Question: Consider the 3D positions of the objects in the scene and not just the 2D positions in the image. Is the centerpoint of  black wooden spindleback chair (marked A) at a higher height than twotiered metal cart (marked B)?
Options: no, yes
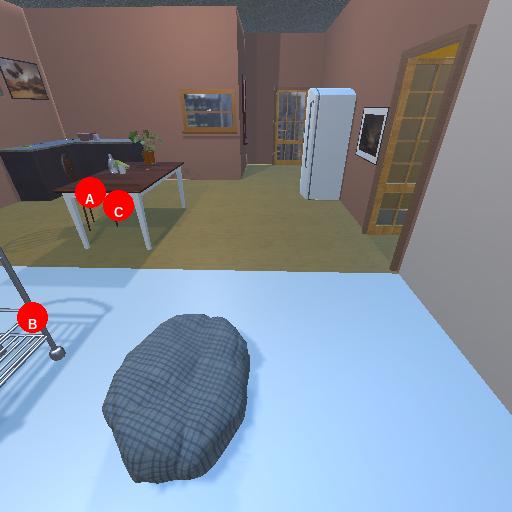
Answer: no